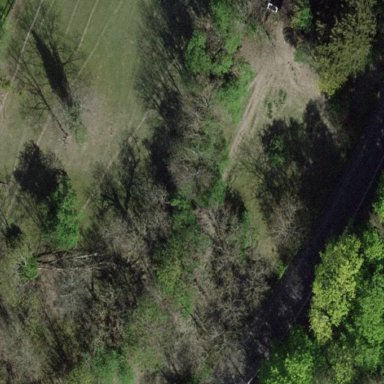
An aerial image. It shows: Mixed woodland with various types of leaves.